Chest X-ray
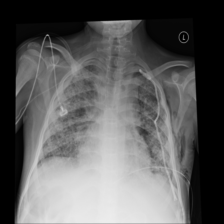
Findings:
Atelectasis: negative
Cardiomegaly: negative
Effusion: negative
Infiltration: negative
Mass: negative
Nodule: negative
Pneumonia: negative
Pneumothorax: positive
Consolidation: negative
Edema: negative
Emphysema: negative
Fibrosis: negative
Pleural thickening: negative
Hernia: negative